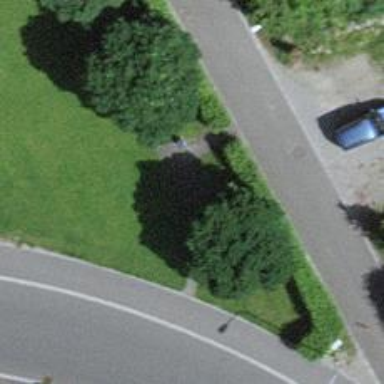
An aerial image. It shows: Bench.